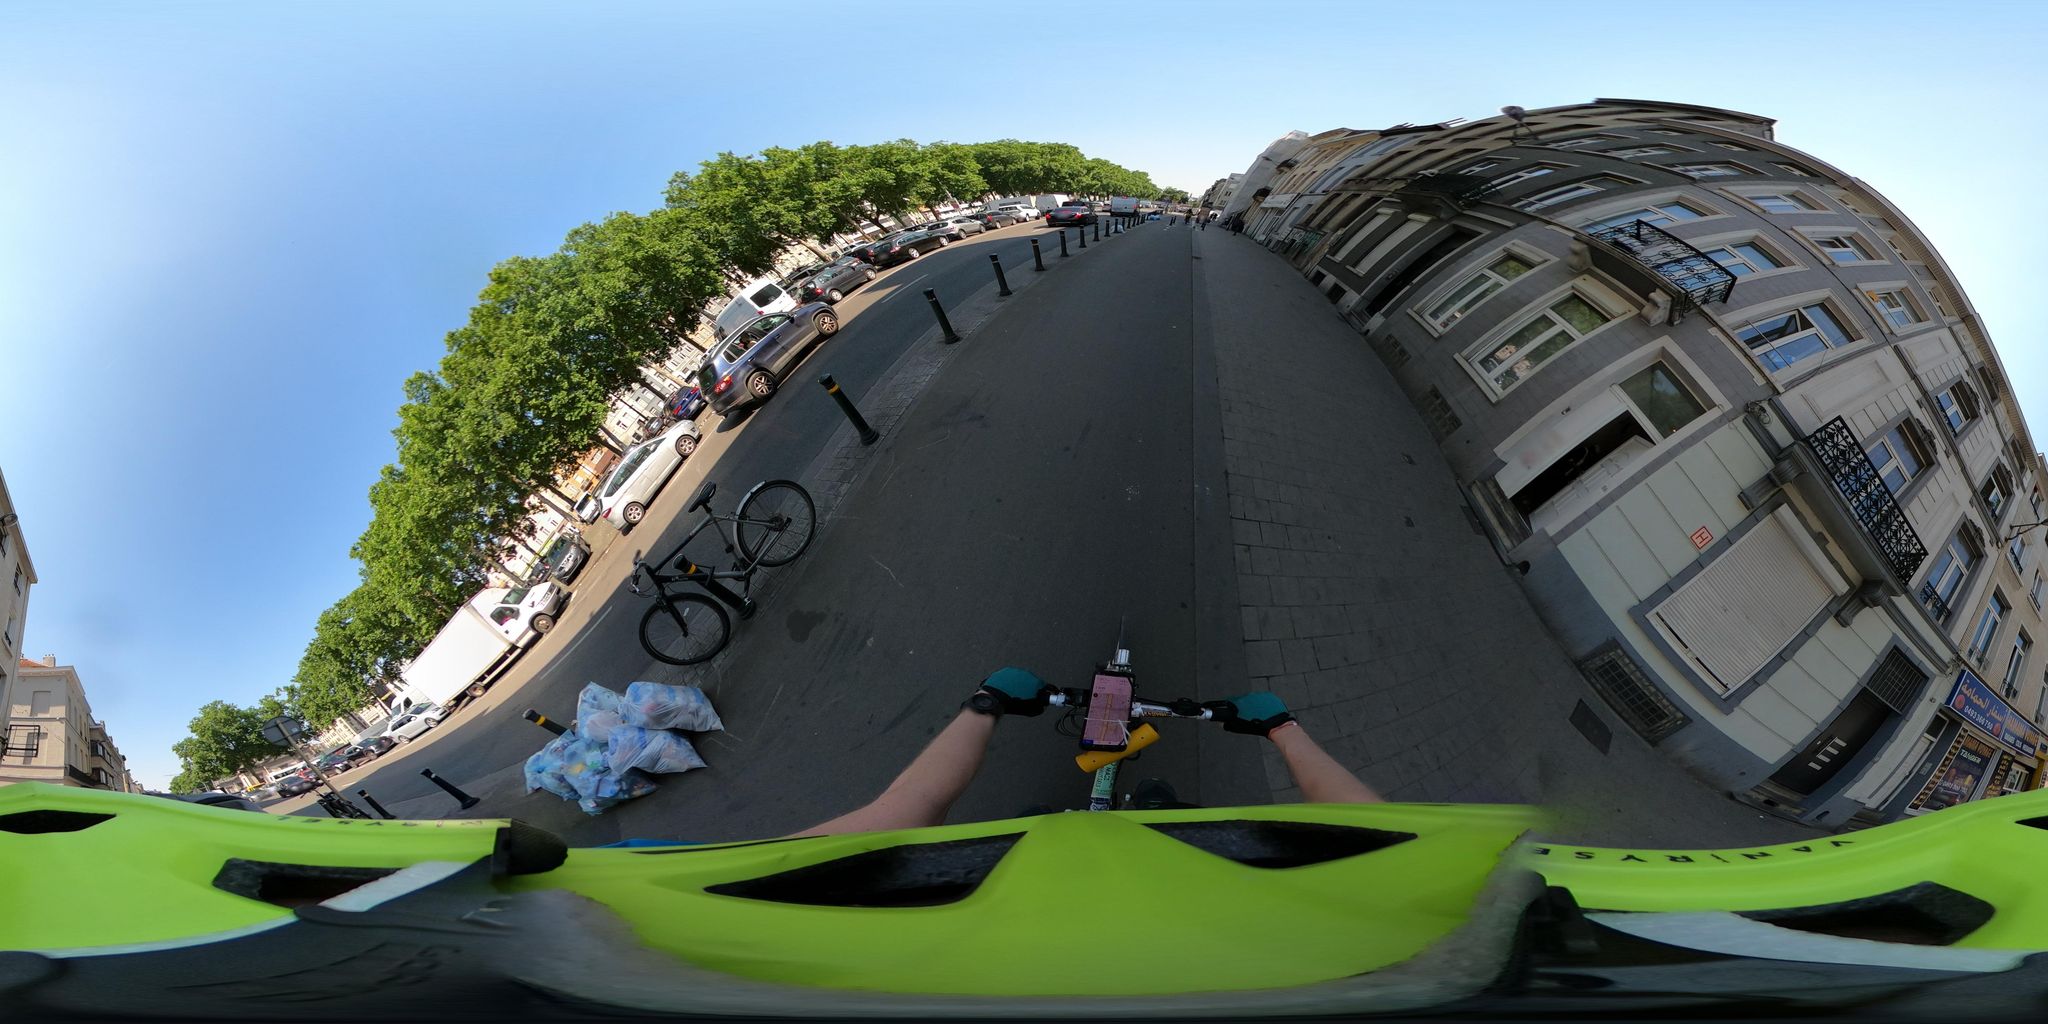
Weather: clear
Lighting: day
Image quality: good
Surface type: cycling surface
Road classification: cycleway
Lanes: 2
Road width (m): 2.5
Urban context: urban centre
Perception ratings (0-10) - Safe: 1.71, Lively: 5.18, Beautiful: 6.91, Boring: 1.01, Depressing: 5.33, Wealthy: 1.27